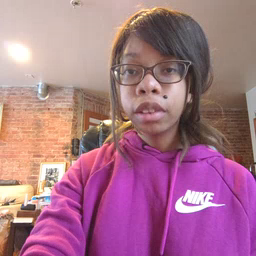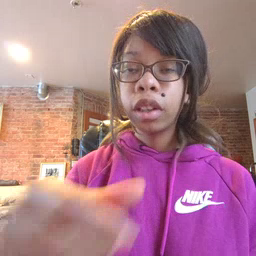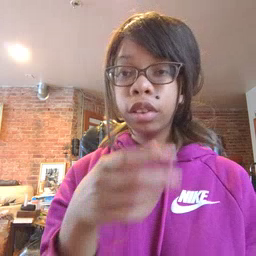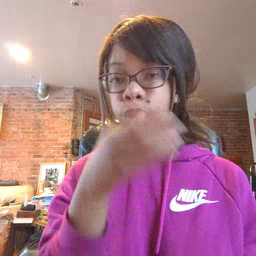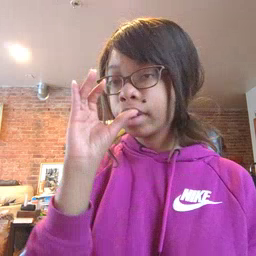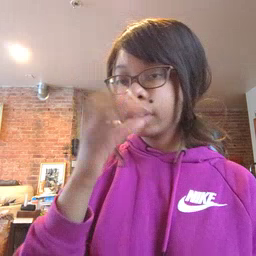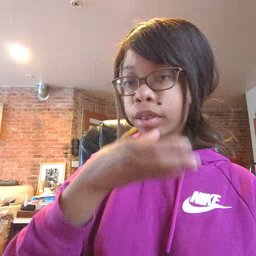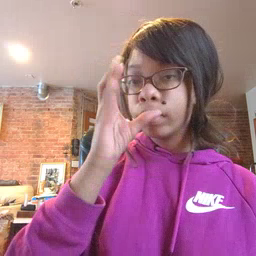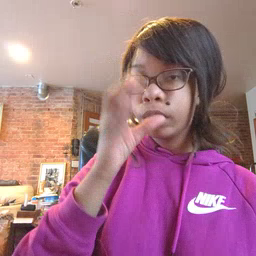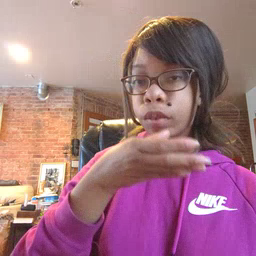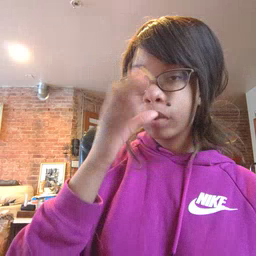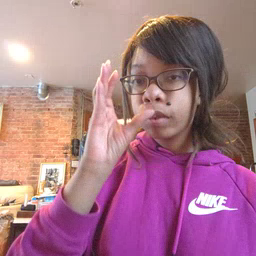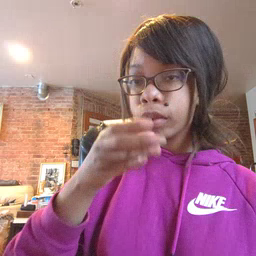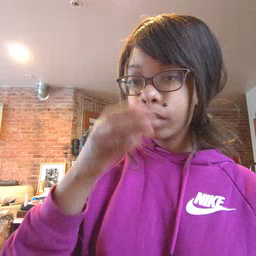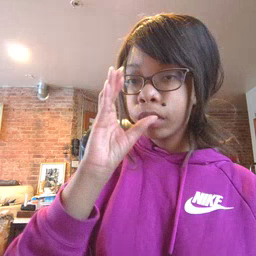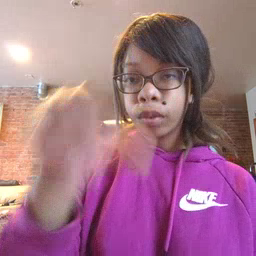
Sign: drink